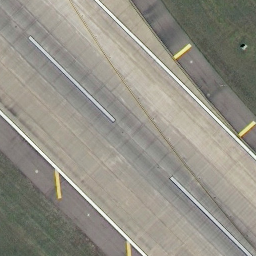
Label: runway